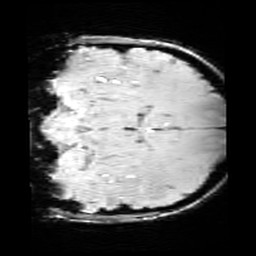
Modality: SWI
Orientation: coronal
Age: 10
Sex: male
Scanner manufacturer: siemens
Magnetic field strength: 3 T
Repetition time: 0.027 s
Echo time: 0.02 s